Field crop: maize
Growth stage: 1
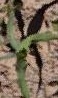
Species: maize